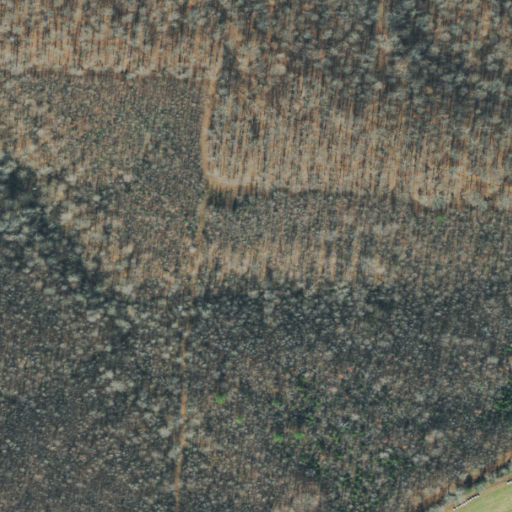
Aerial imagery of ridge(s) in Tennessee named Hurricane Ridge containing deciduous forest and pasture